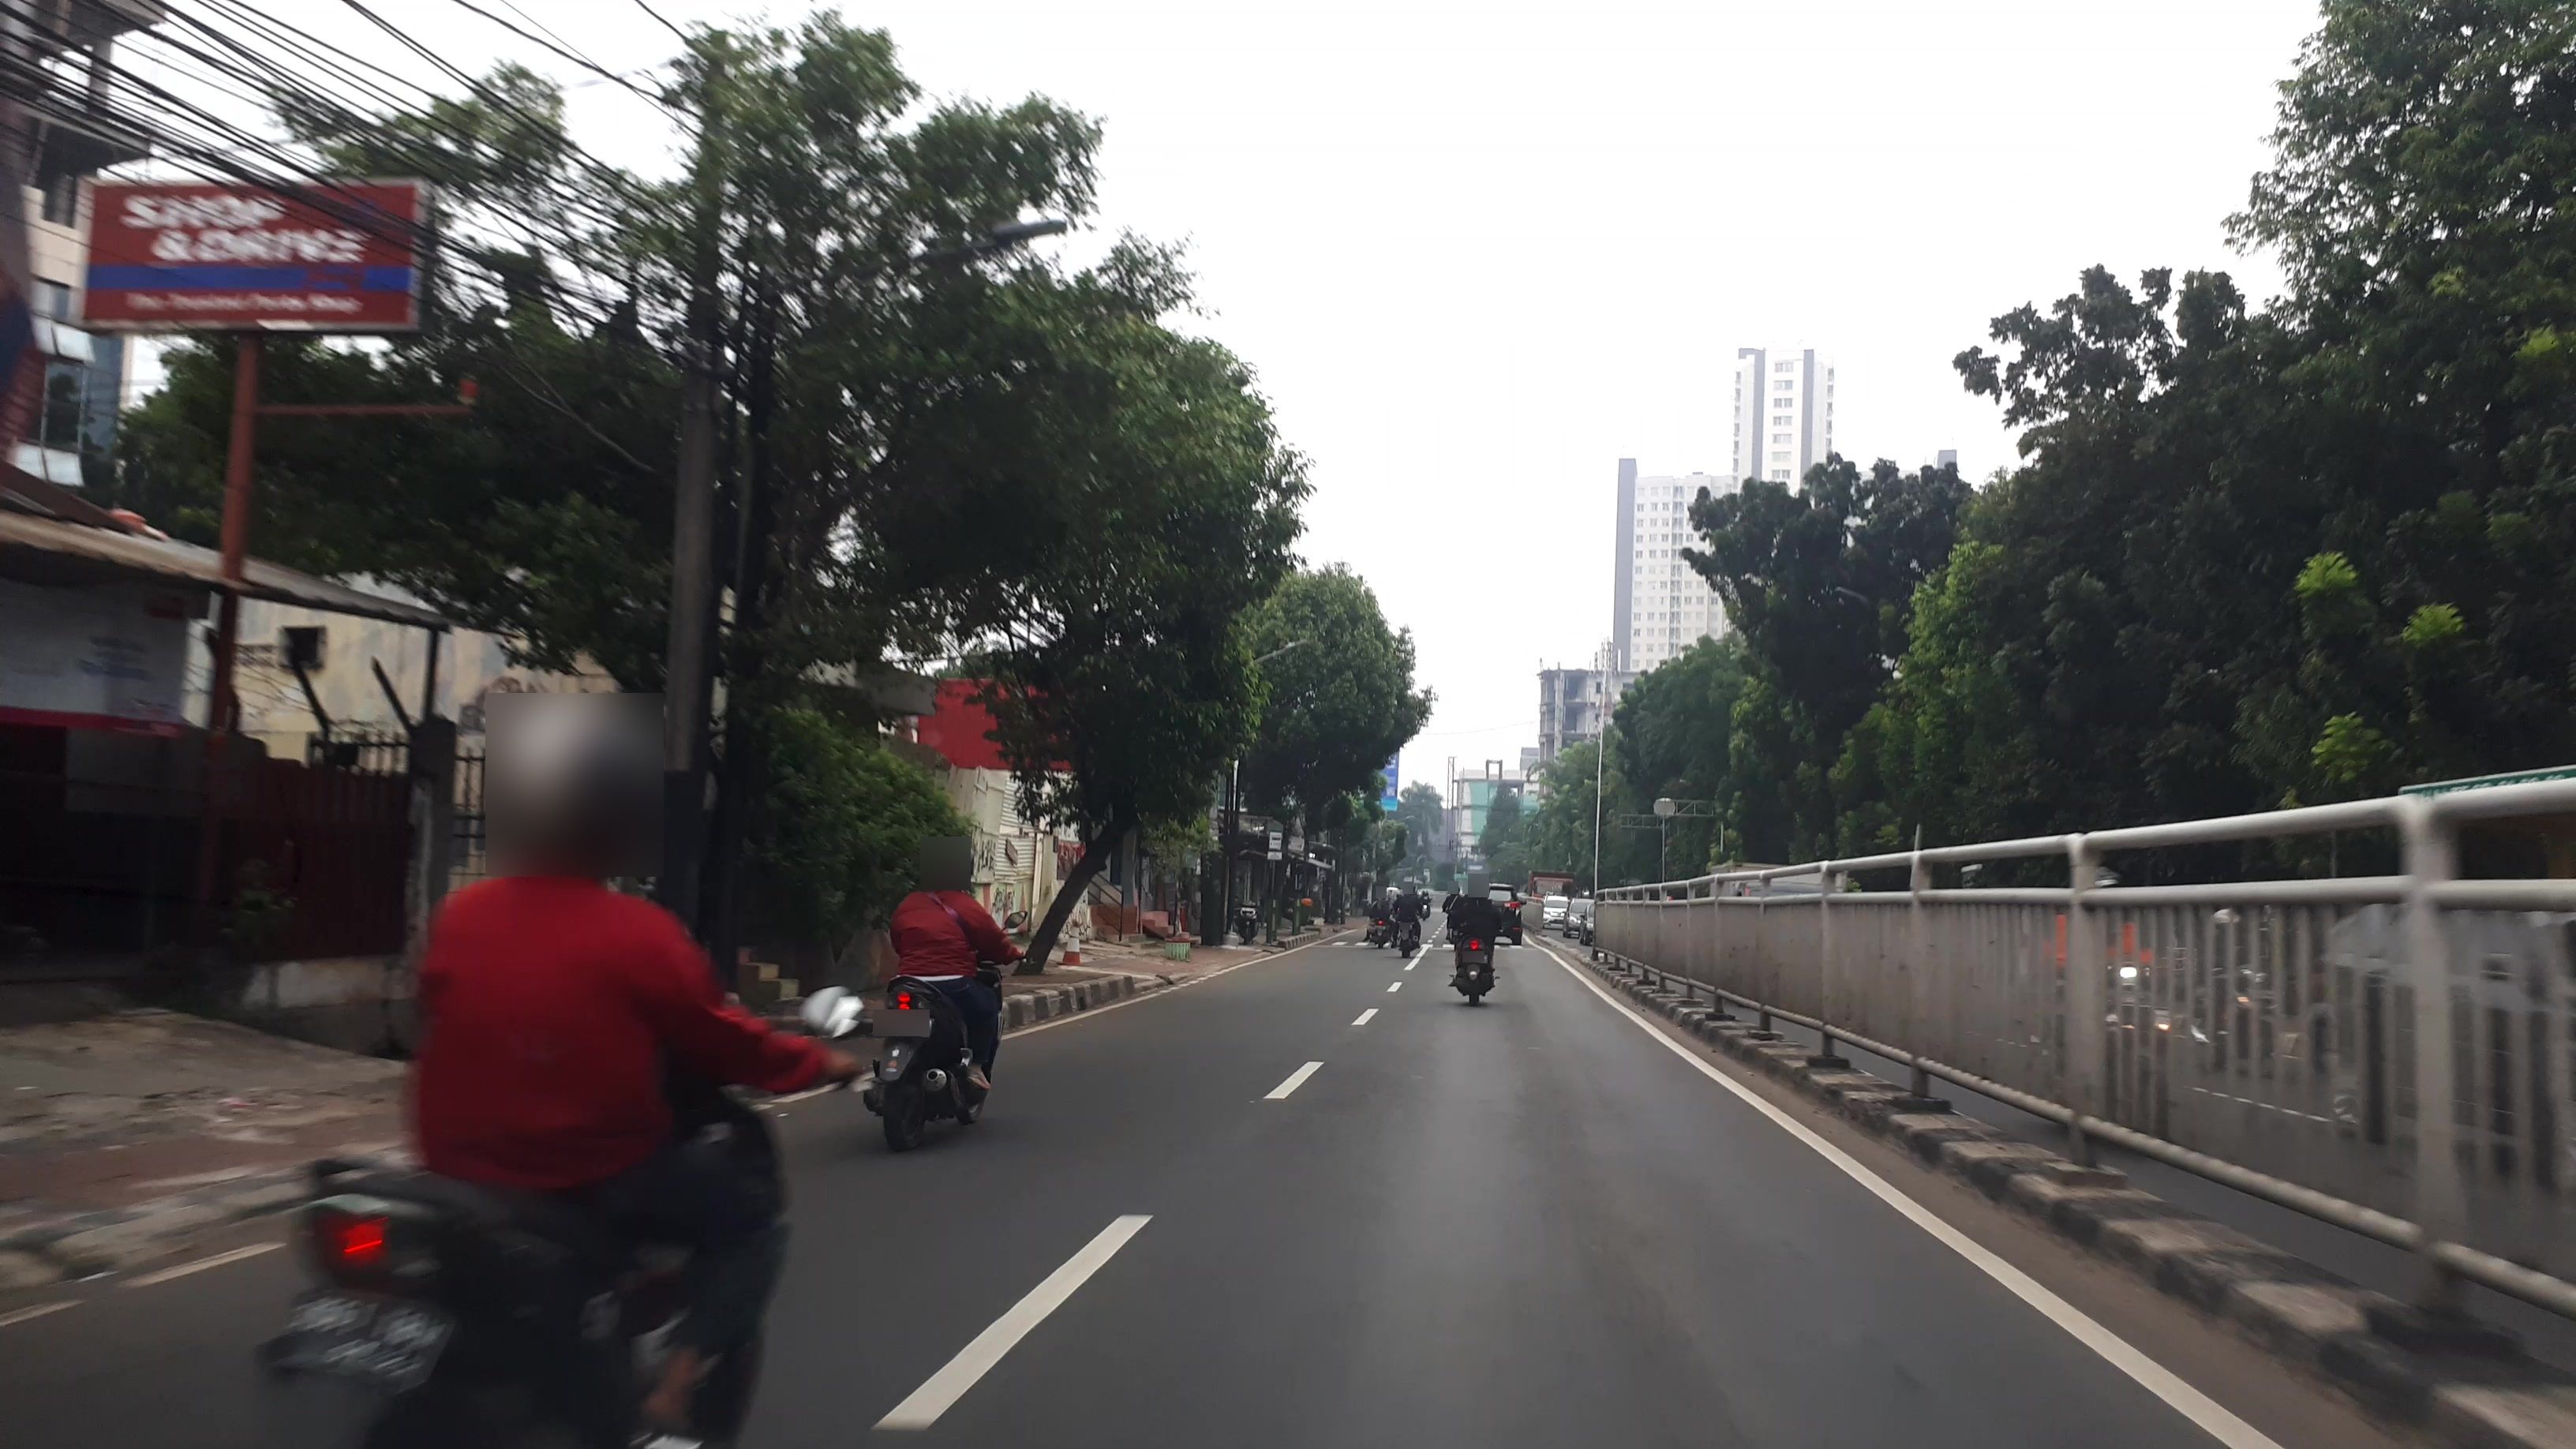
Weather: cloudy
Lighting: day
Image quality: good
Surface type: driving surface
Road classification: primary
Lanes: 2
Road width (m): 5
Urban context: urban centre
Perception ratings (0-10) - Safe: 5.65, Lively: 5.01, Beautiful: 8.31, Boring: 5.78, Depressing: 2.86, Wealthy: 4.68